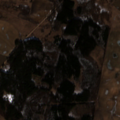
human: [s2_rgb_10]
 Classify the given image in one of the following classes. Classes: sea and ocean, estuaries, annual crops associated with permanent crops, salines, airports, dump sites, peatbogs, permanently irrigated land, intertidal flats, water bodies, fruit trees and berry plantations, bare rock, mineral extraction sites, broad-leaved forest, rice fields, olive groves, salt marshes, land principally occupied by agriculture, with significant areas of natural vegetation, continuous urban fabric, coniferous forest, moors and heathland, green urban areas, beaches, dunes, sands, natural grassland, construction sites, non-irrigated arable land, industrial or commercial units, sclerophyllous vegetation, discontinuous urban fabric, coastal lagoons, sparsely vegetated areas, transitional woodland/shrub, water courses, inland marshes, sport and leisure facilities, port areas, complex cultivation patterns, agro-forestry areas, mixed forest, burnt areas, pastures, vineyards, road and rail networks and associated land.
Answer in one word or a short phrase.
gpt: non-irrigated arable land, pastures, land principally occupied by agriculture, with significant areas of natural vegetation, coniferous forest, mixed forest, transitional woodland/shrub